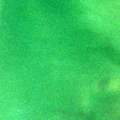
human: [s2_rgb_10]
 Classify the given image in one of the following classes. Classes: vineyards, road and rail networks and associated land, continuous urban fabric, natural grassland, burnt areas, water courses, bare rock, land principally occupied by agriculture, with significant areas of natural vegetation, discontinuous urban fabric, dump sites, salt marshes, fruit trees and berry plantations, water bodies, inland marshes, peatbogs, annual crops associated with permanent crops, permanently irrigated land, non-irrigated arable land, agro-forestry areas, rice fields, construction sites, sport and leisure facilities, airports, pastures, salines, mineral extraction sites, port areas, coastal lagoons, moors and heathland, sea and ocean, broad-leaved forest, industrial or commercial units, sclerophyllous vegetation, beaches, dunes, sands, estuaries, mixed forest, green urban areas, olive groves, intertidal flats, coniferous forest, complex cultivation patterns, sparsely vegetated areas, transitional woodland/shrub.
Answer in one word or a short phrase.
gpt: sea and ocean